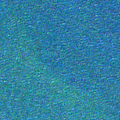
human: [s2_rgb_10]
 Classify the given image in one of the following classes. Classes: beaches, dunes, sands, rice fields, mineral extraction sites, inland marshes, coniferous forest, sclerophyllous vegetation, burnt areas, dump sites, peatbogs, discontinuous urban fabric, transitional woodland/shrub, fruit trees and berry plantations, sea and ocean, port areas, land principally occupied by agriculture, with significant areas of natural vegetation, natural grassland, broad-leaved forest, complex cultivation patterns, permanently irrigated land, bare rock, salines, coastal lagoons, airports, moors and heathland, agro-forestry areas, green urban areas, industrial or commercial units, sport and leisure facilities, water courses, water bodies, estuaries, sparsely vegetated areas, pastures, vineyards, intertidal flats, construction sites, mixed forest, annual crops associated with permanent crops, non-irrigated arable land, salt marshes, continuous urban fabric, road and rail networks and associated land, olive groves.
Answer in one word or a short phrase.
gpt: sea and ocean